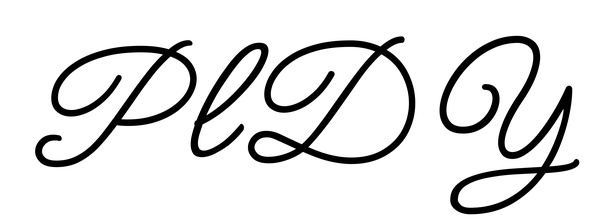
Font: MeowScript-Regular